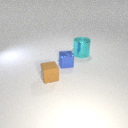
large cyan metal cylinder to the right of small brown rubber cube